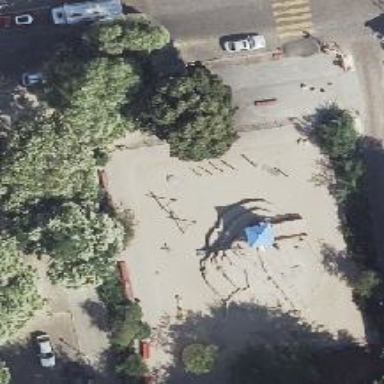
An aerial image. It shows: Playground featuring roundabout.